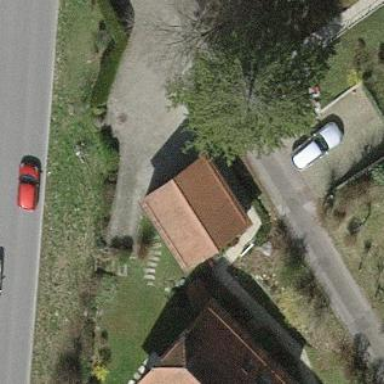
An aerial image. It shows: Garage.